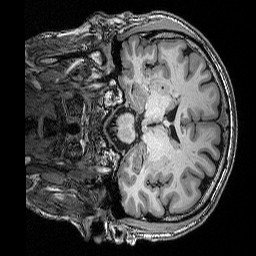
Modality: T1w
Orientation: coronal
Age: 57
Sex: male
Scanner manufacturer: siemens
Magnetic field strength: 3 T
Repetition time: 2.53 s
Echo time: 0.0035 s